Question: I want to bind two views to a button's border like a mask. The effect I want is seen in the image below

So I have a custom controller that uses a PageViewController to swipe between two UIViewControllers. I also have two views (the red one and the blue one). I can track the direction and degree of the page turning, so I can link that to the movement of the two views. All I need to do is apply a mask to the moving boxes so that all the movement stays within the button.
If anyone knows how to do this, I'd be eternally grateful for the information!
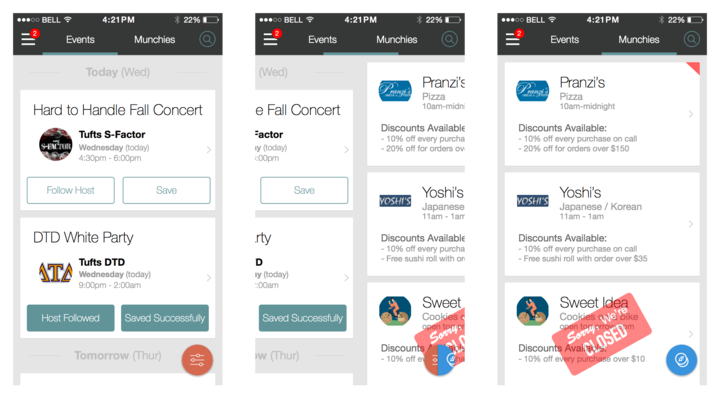
Answer: My understanding is that you have a view, then you want to transition between its two subviews with a sliding animation. This is fairly straight forward.
First set "Clip Subviews" to true (either in storyboard editor or setting view.clipToBounds=true). If you want a sphere like you show then set layer.cornerRadius = view.frame.size.width/2
The you can just set the frames of your subviews- either animating them with UIView animateWithDuration or setting the frames yourself in your animation loop.
The former in code (for sliding the first element to the left and right element in):
'''
[UIView animateWithDuration:duration animations:^{
[subview1 setFrame:CGRectMake(-subview1.frame.size.width, 0, subview1.frame.size.width, subview1.frame.size.height)];
[subview2 setFrame:CGRectMake(0, 0, subview2.frame.size.width, subview2.frame.size.height)];
}];
'''
The reverse animation is similar. If you're doing it in your own animation loop (which sounds like what you want) then you can do the interpolation yourself pretty easily.
If you want to be more advanced with your mask (i.e. based on an image) then look at something like this: <URL>